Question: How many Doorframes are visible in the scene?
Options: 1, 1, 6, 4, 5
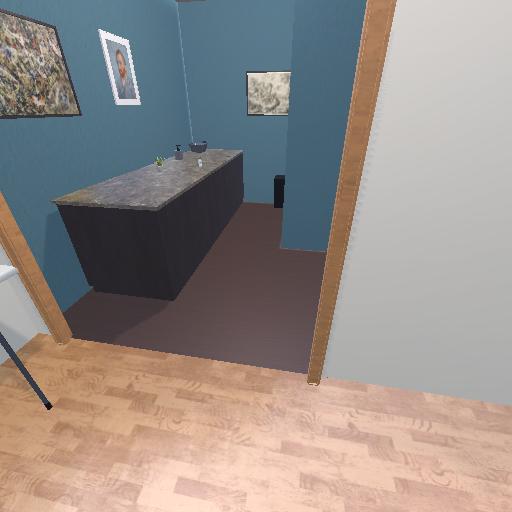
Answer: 1